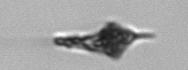
Label: Euglena